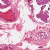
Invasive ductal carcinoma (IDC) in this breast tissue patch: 0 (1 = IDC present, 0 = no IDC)